Question: Please Help

I want every part of this map clickable exact with it starting left right top and bottom ending point
I will be very thankful
Regards
Akmal Rasool
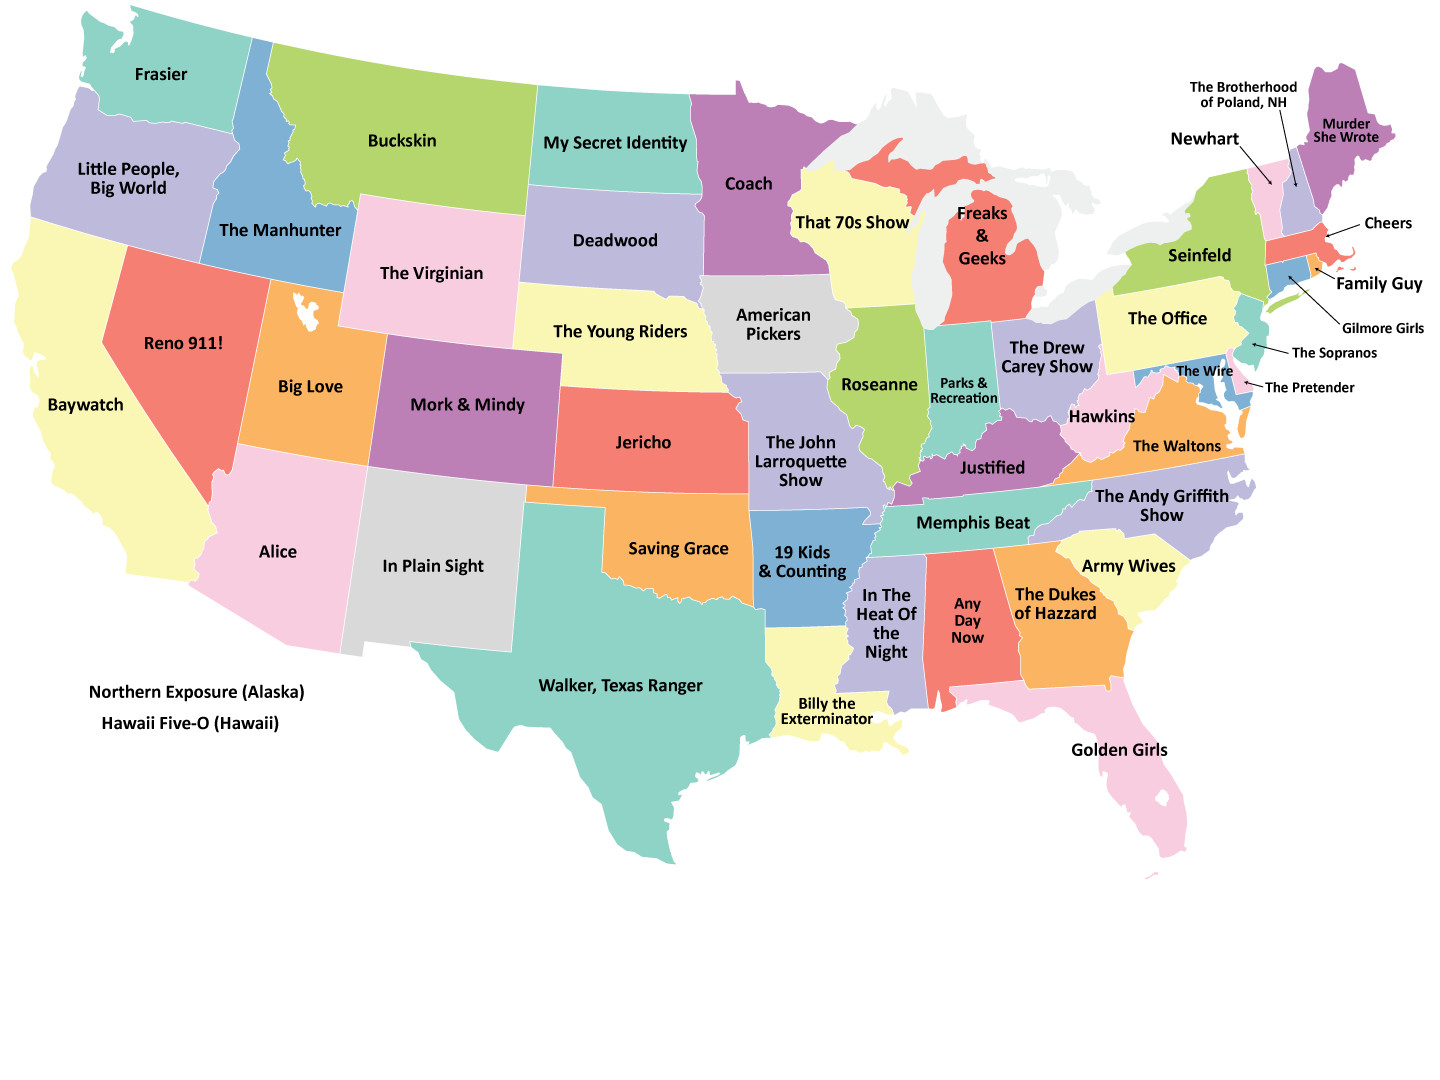
Answer: This is called image mapping. <URL> is a website that will do it for you. Or search google
Alternatively use Dreamweaver(better)